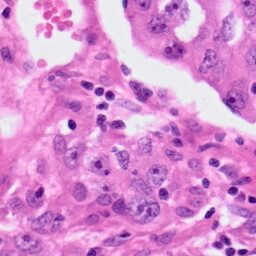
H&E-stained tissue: Lung